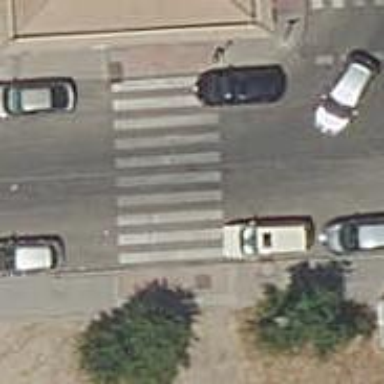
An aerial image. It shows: Uncontrolled crossing on the road.